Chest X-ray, AP view. Patient: 69 years old, sex M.
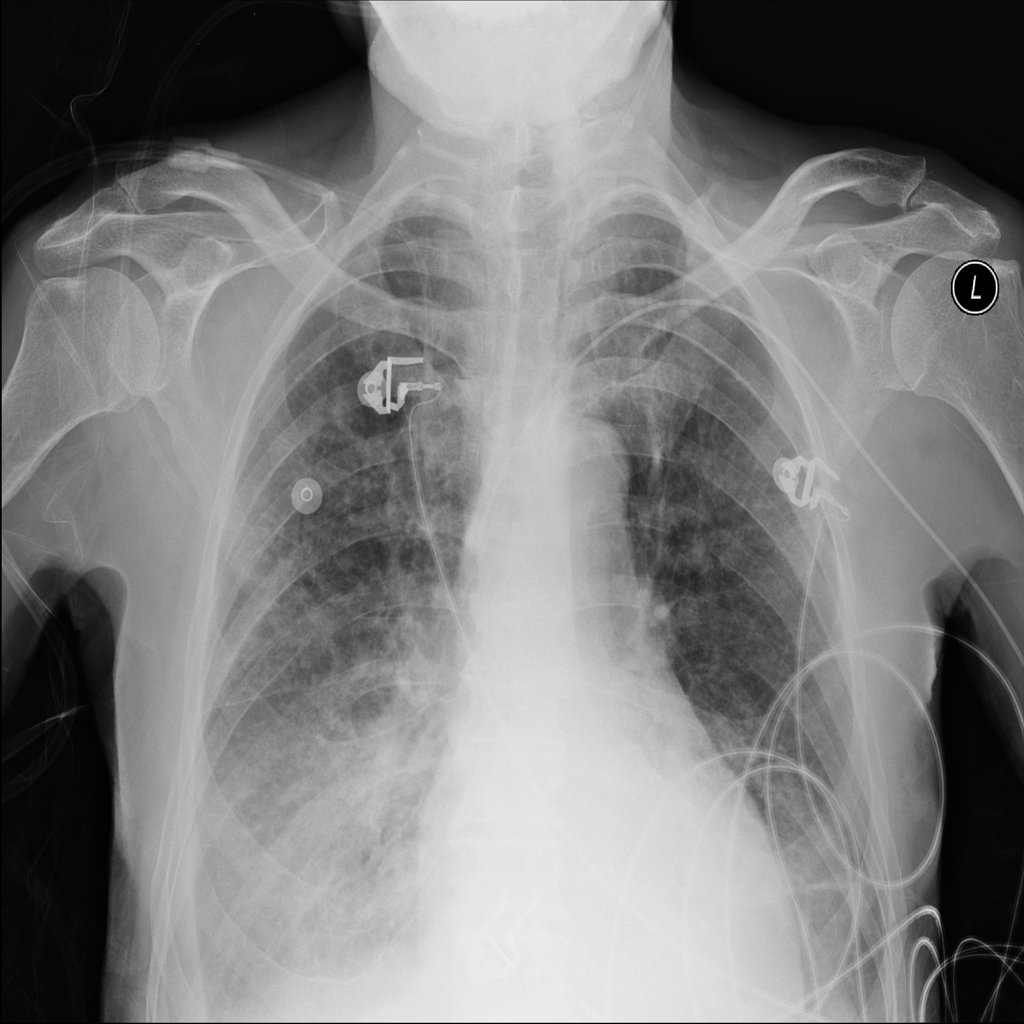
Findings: No Finding